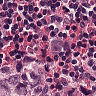
Metastatic tissue present: yes